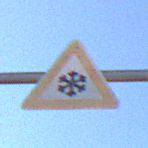
Verkehrszeichen: SchneeOderEisglaette
Umgebung: Outdoor, Nature
Tageszeit: MorningAfternoon
Wetter: Clear
Licht: Natural
Jahreszeit: NotSpecified
Kontrast: HighContrast